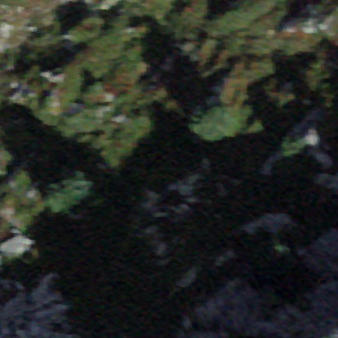
Label: other